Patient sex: M
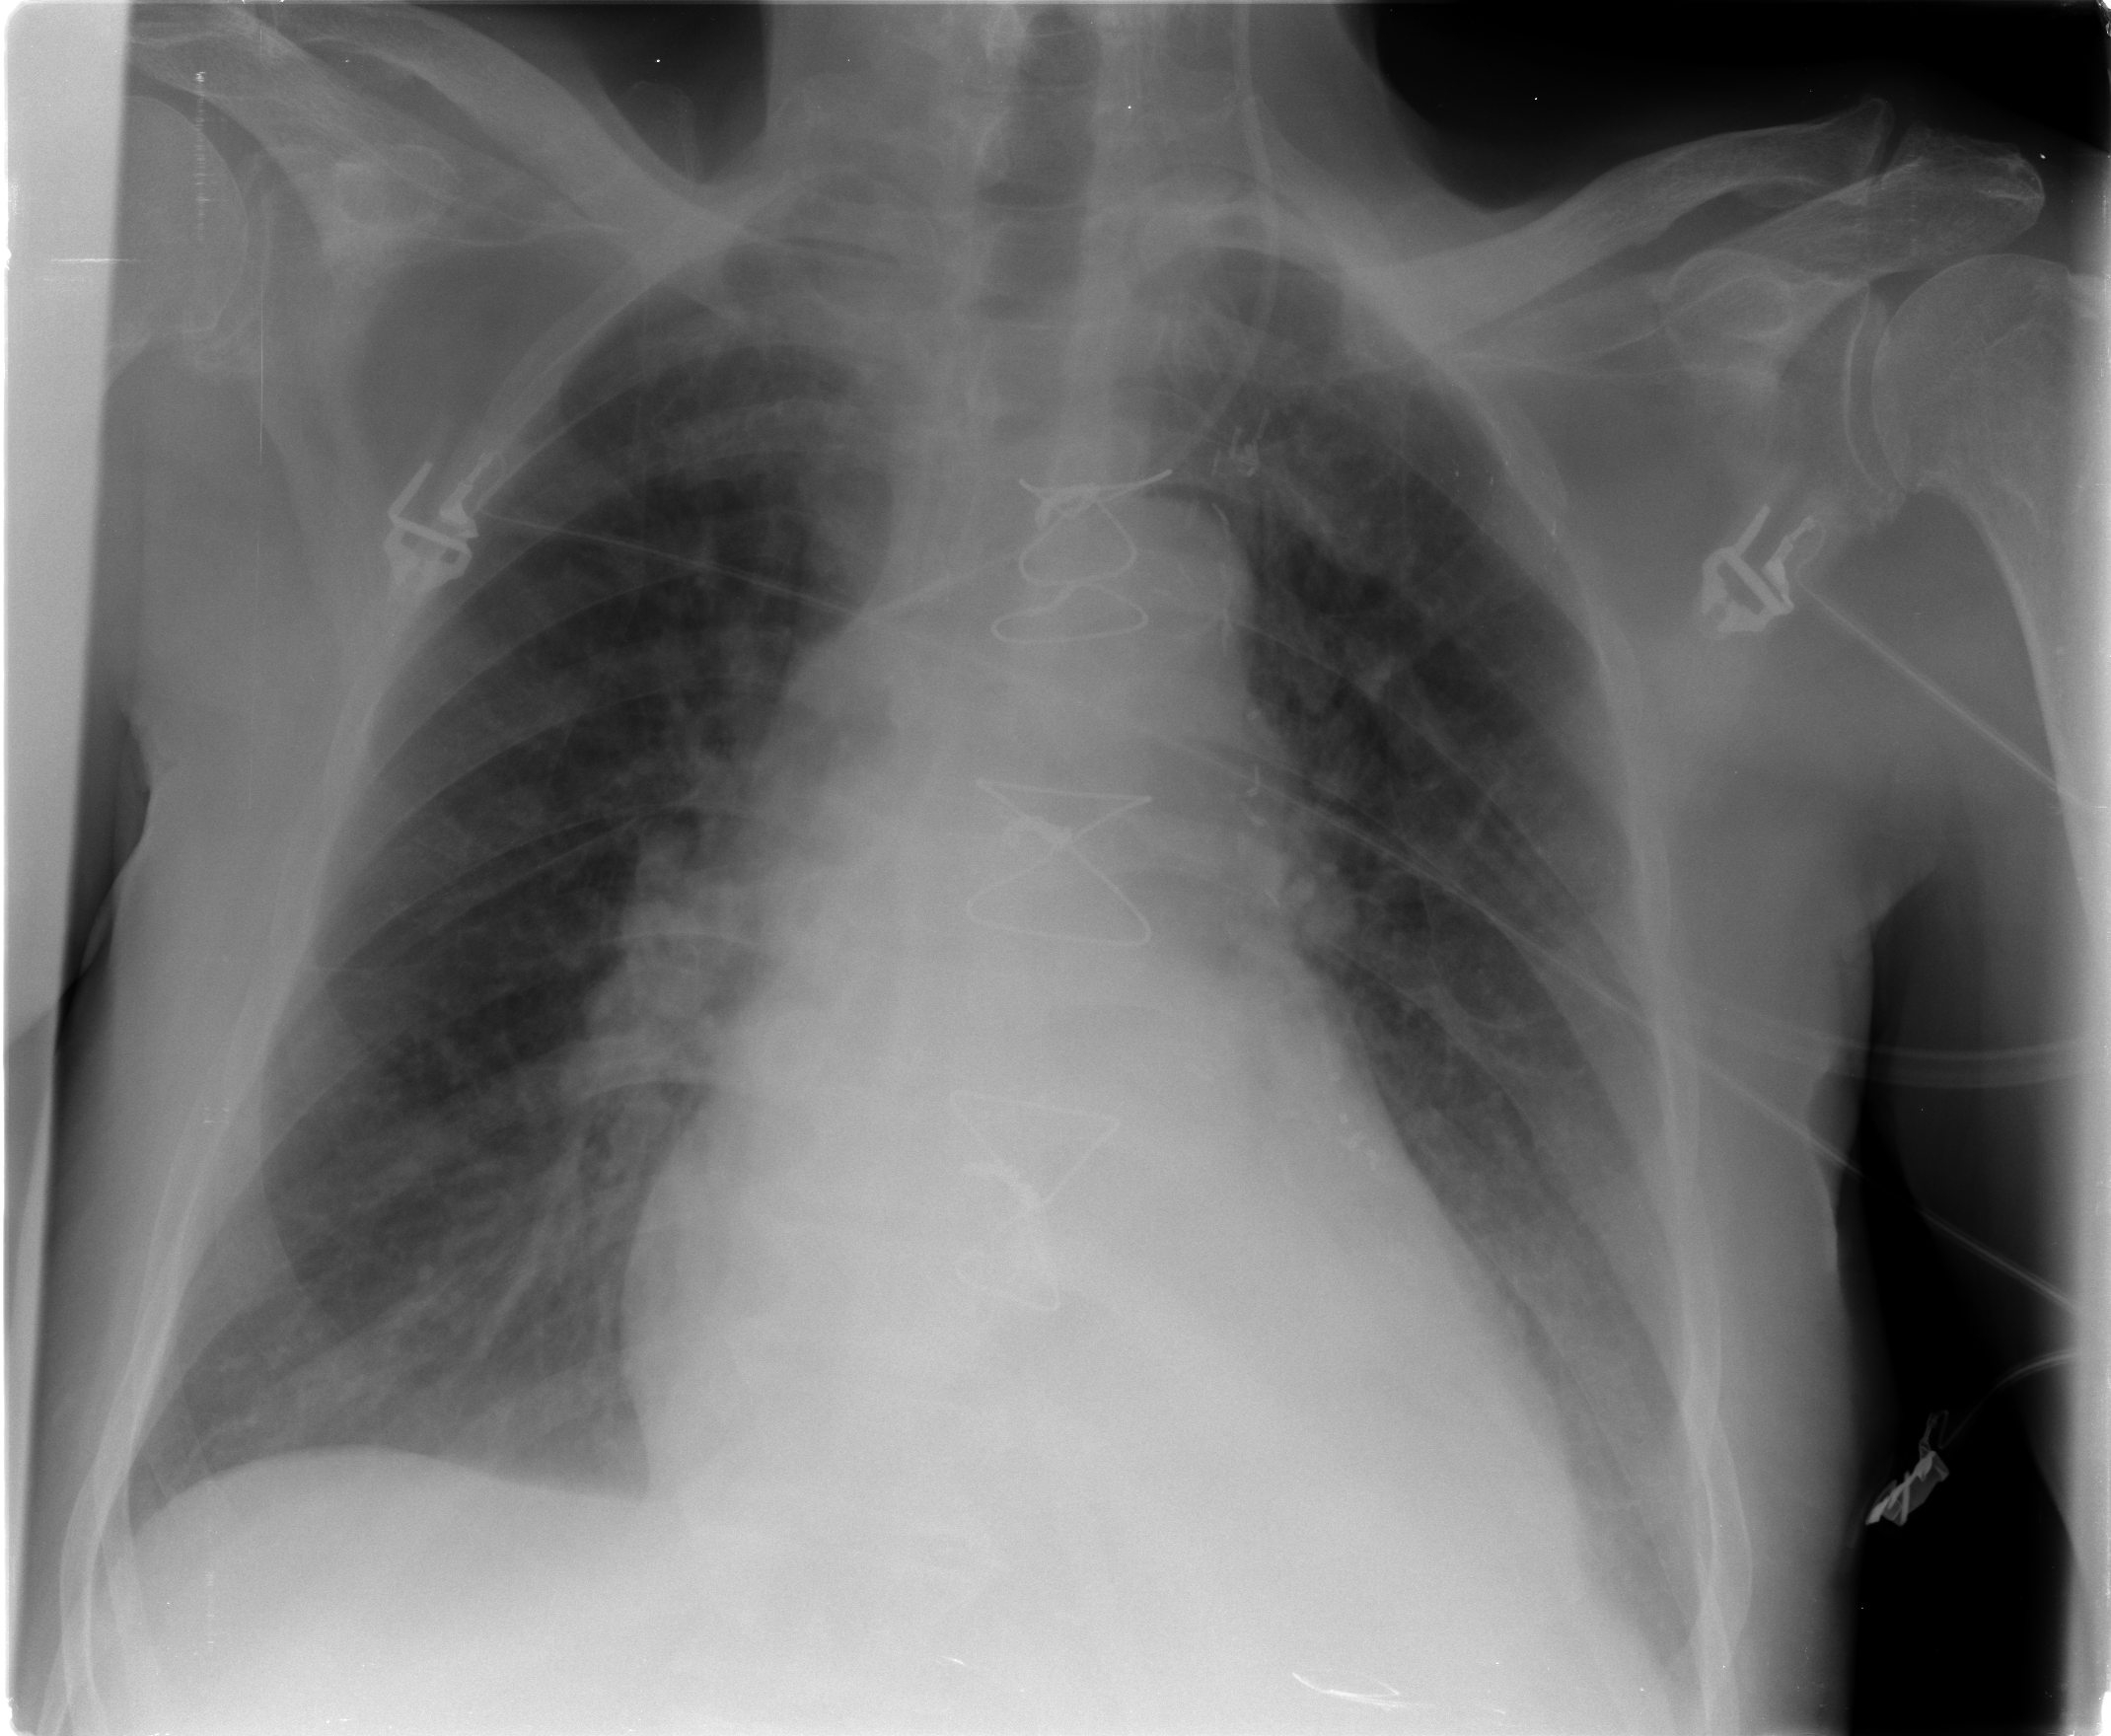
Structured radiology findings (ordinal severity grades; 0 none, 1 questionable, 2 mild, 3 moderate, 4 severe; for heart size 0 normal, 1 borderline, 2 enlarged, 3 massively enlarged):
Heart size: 2
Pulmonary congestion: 2
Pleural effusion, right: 2
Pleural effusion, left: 2
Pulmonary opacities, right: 1
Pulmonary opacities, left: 2
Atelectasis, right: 2
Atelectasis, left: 2